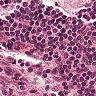
Metastatic tissue present: no